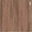
Piece: xx